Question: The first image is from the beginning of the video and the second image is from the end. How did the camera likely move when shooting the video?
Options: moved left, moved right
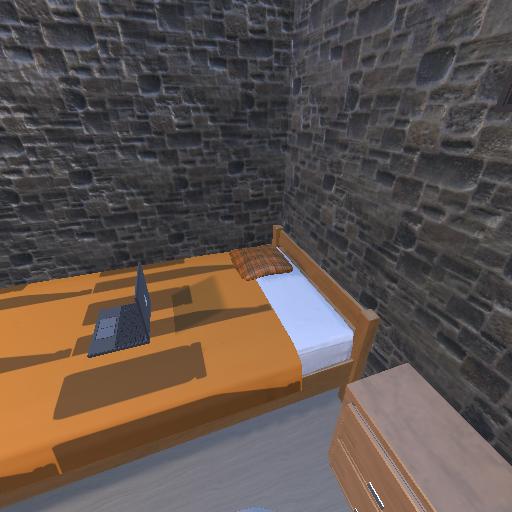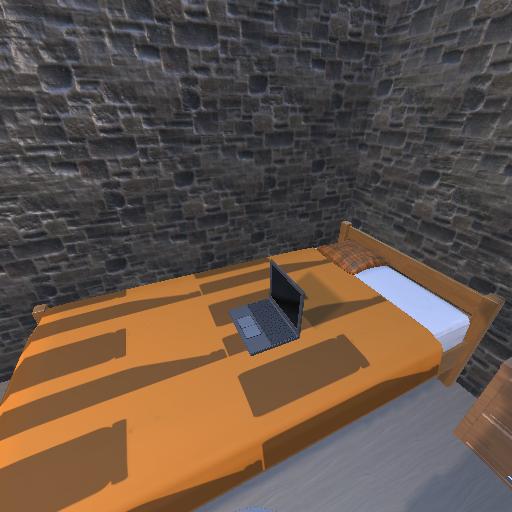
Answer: moved left